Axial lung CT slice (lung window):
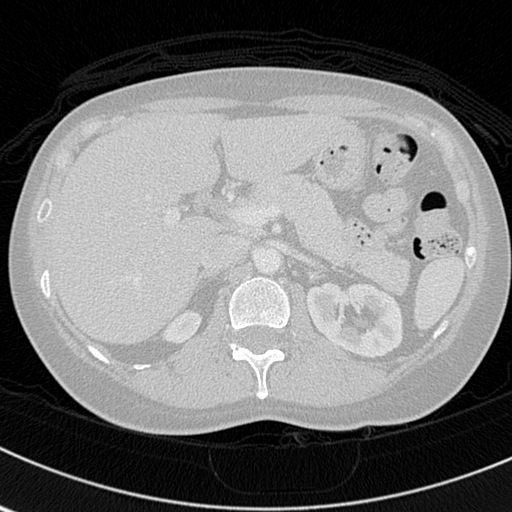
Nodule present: no